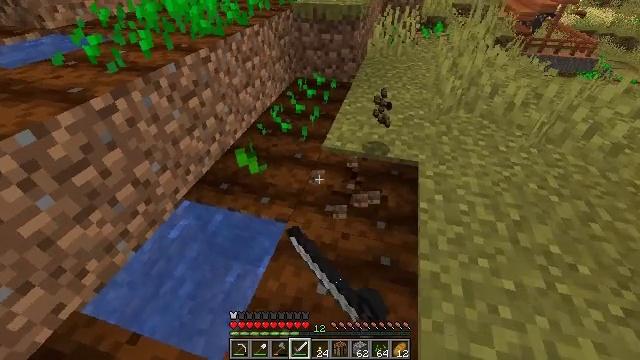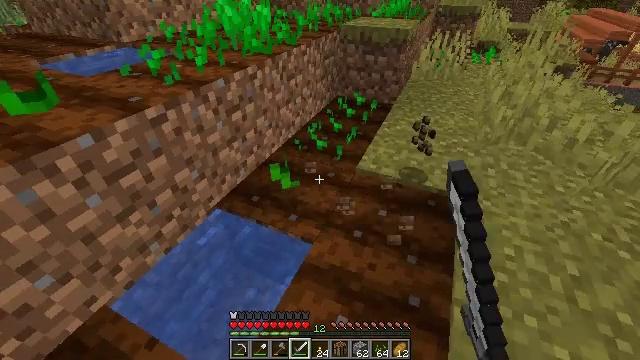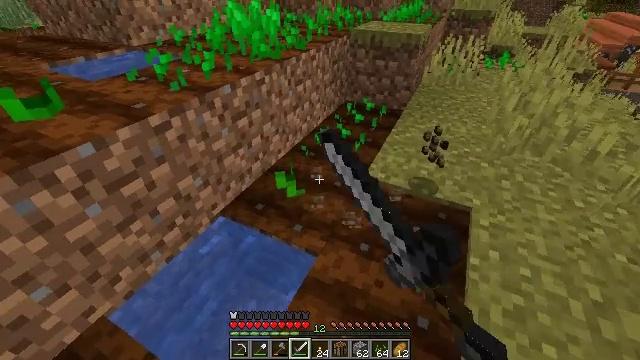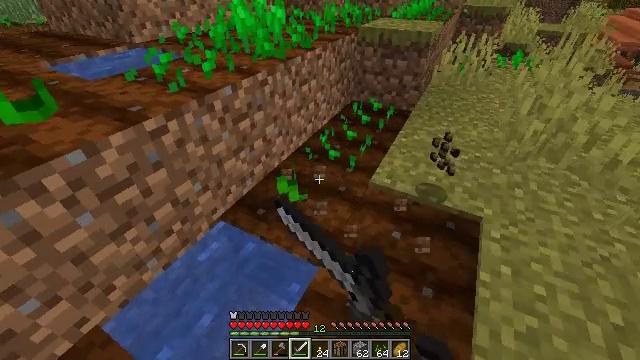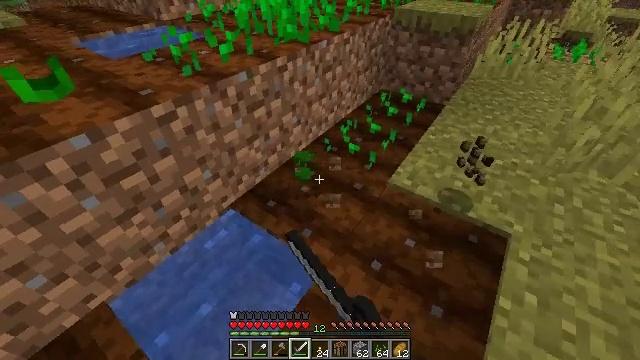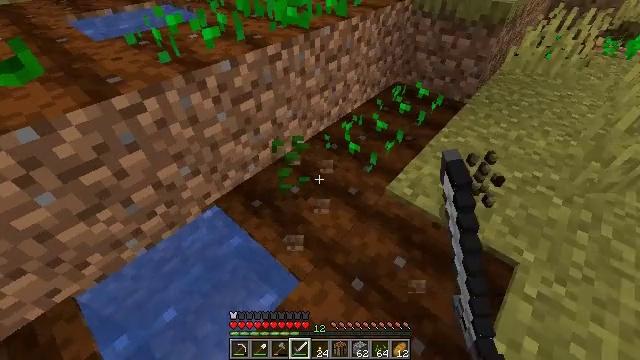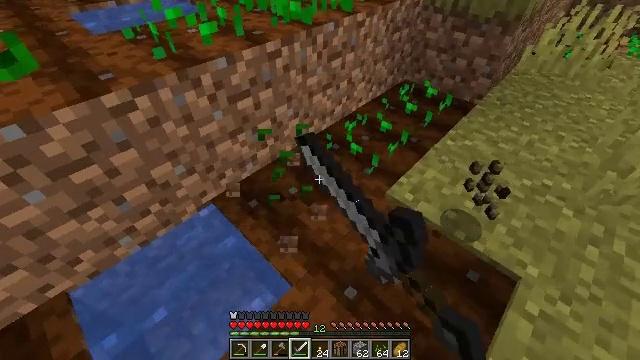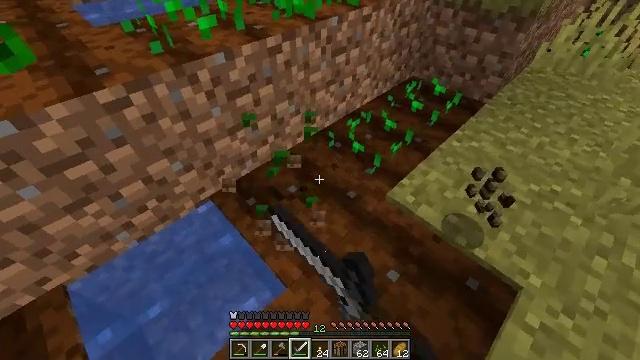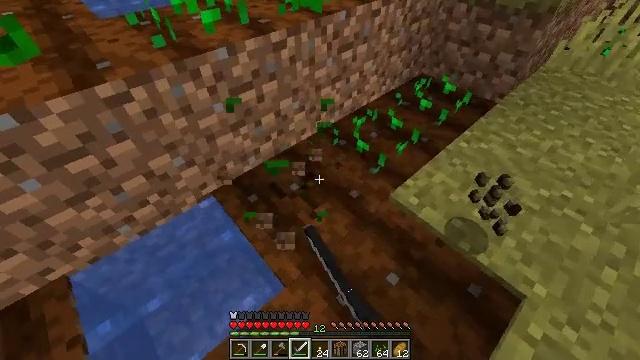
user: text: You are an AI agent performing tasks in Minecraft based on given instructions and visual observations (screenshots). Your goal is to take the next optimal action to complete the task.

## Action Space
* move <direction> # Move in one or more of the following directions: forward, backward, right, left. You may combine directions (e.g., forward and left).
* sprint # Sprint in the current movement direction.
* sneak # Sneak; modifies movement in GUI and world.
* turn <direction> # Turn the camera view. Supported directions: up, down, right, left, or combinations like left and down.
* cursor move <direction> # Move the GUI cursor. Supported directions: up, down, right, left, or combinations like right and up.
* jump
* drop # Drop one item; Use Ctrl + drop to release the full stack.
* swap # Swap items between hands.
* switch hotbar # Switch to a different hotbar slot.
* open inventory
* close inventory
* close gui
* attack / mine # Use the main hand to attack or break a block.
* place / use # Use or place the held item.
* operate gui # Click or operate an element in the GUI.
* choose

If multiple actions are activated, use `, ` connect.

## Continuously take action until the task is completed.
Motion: motion action
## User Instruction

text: Clear the melon stem from the farmland.
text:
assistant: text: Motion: move forward, turn left and up, attack / mine
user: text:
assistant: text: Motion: move forward, turn left, attack / mine
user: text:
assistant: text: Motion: move forward and move right, turn left, attack / mine
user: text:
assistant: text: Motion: move forward and move right, turn left and down, attack / mine
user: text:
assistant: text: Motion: move forward and move right, turn left and down, attack / mine
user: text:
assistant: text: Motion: turn left and down, attack / mine
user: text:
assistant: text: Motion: turn left and down, attack / mine
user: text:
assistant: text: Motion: turn left and down, attack / mine
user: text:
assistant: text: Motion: attack / mine